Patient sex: M
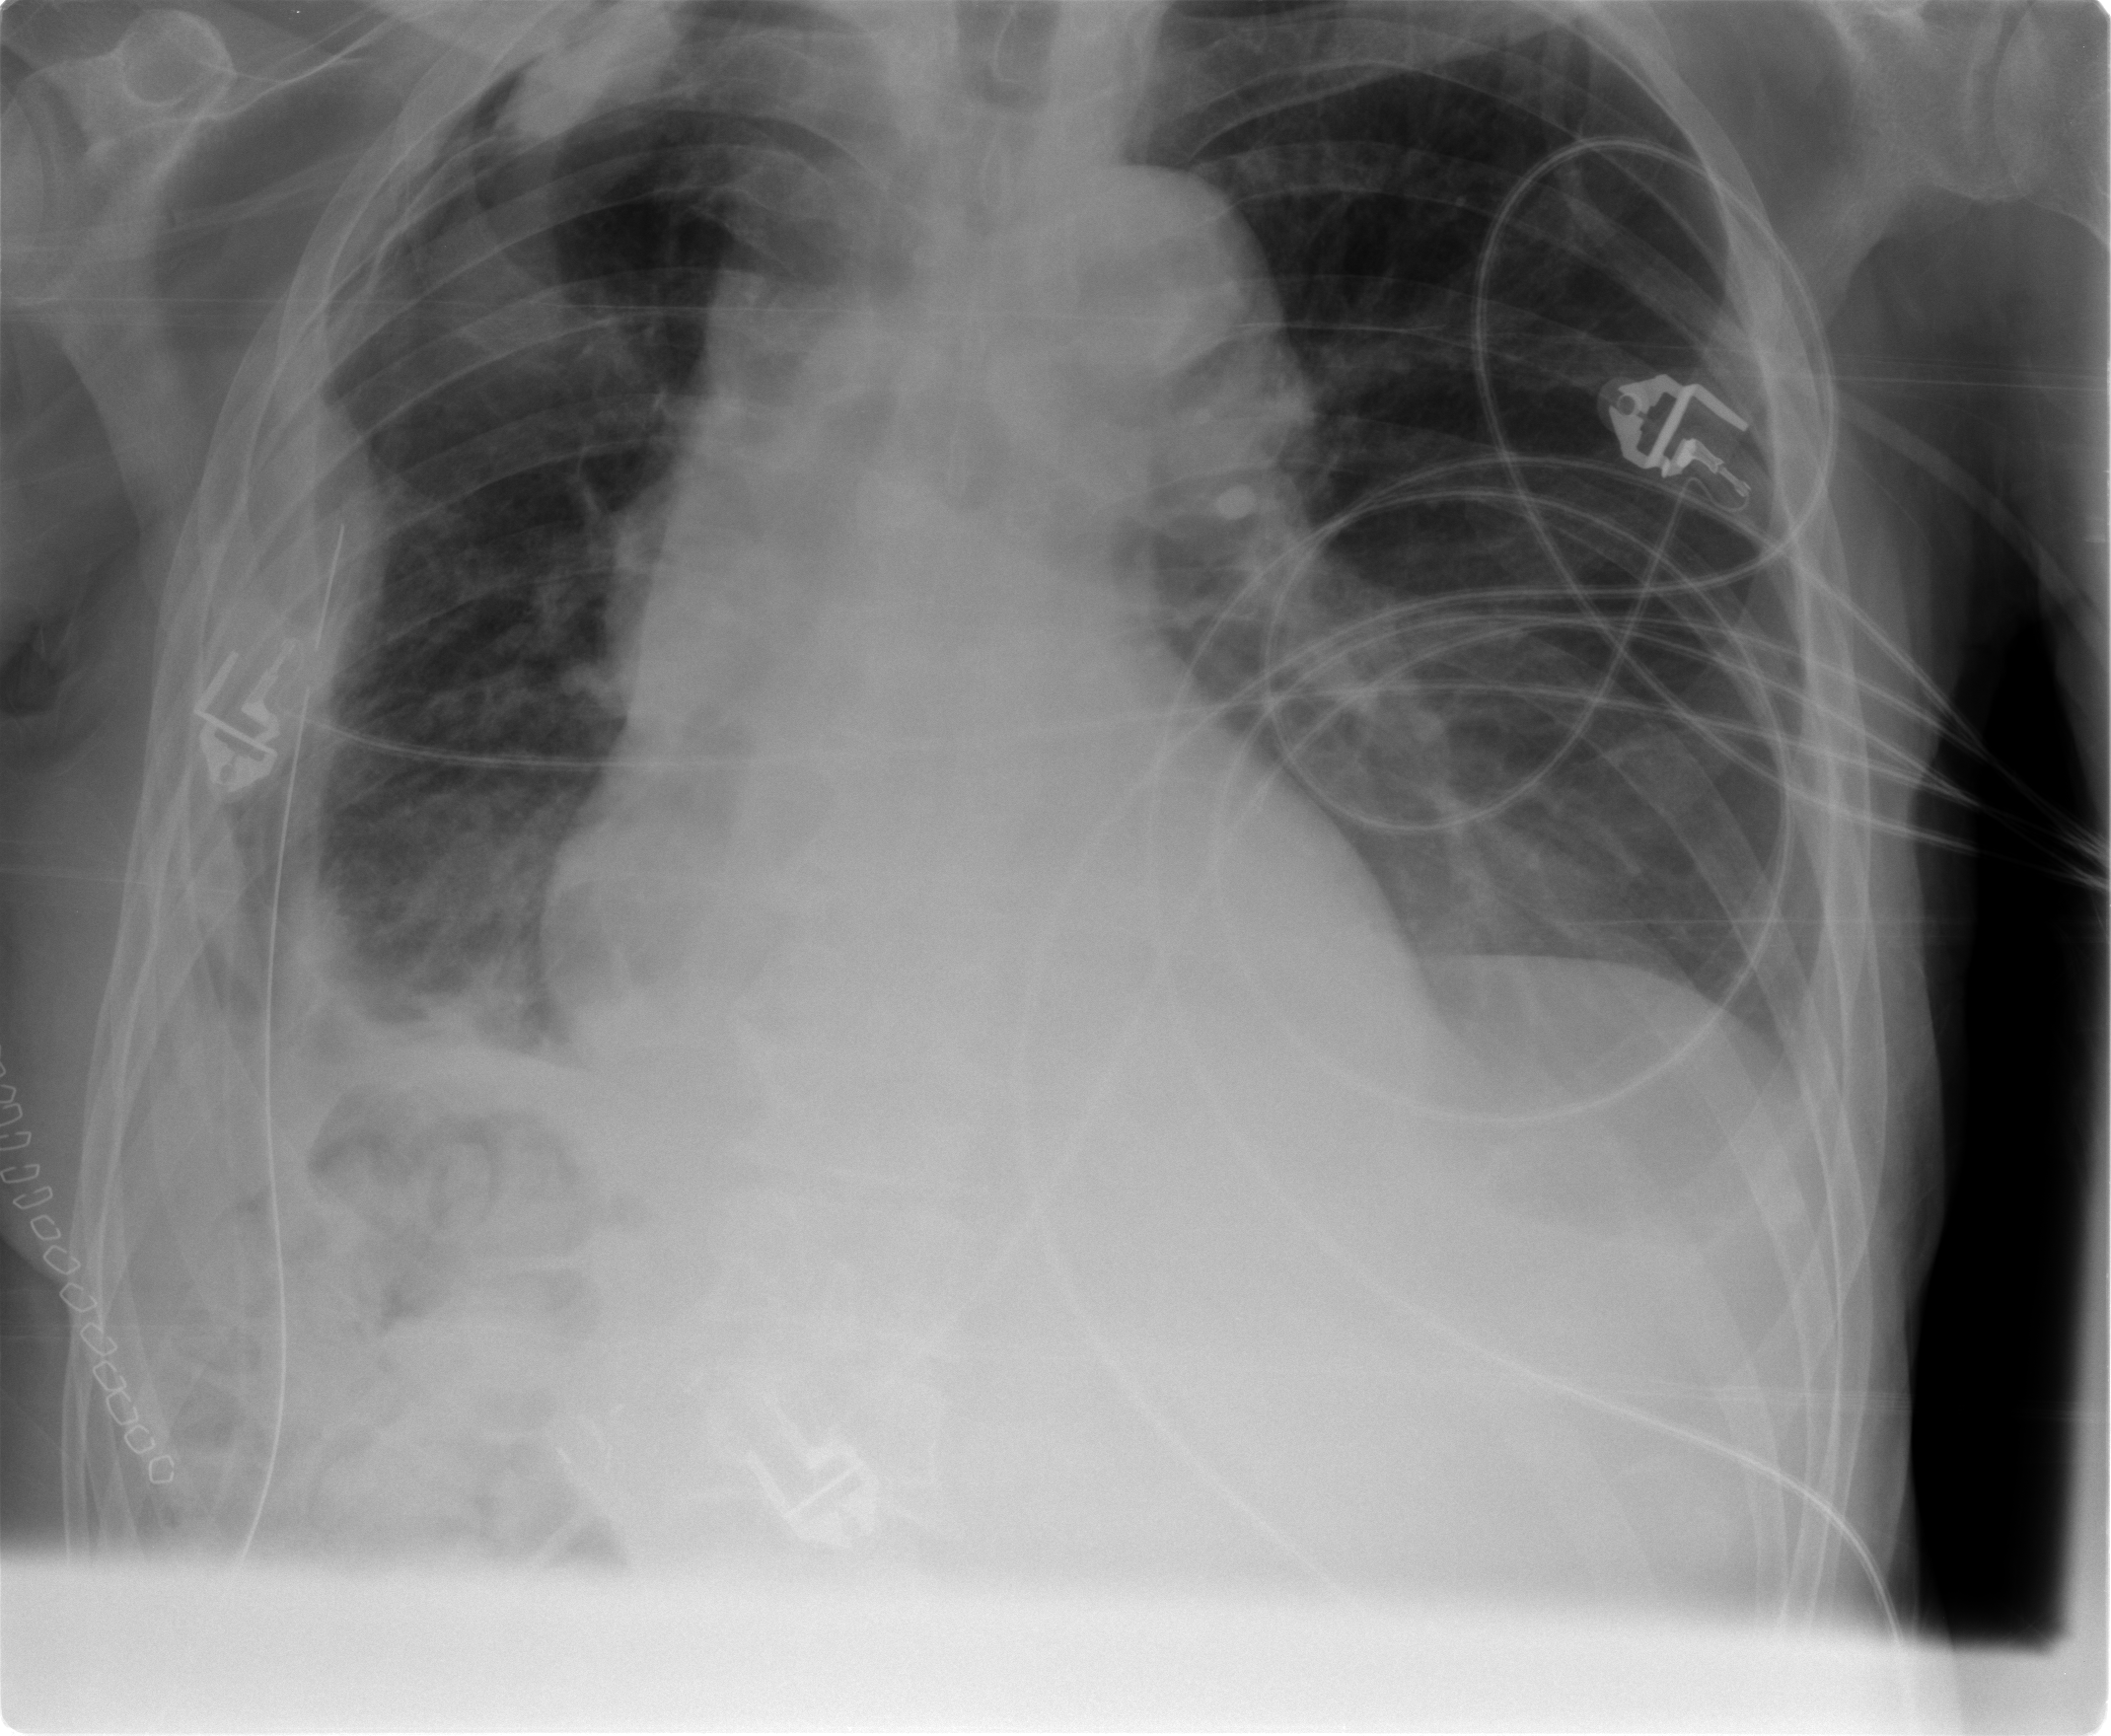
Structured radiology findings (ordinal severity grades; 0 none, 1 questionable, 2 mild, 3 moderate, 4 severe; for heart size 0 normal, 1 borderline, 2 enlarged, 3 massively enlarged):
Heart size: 1
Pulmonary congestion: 1
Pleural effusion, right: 2
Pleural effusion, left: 1
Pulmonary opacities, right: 0
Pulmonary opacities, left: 0
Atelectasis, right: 3
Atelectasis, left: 2